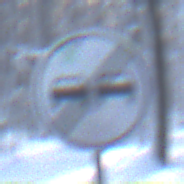
Verkehrszeichen: EndeUeberholverbot
Umgebung: Outdoor, Nature
Tageszeit: MorningAfternoon
Wetter: Clear
Licht: Natural
Jahreszeit: Winter
Kontrast: LowContrast